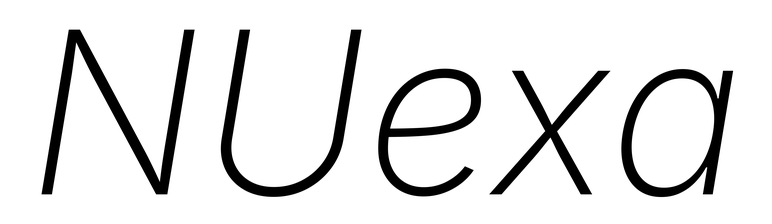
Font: Inter-Italic_ExtraLight_Italic